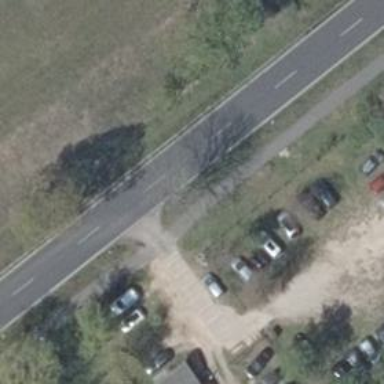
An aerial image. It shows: Road serving as parking aisle.